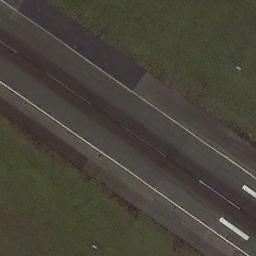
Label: runway